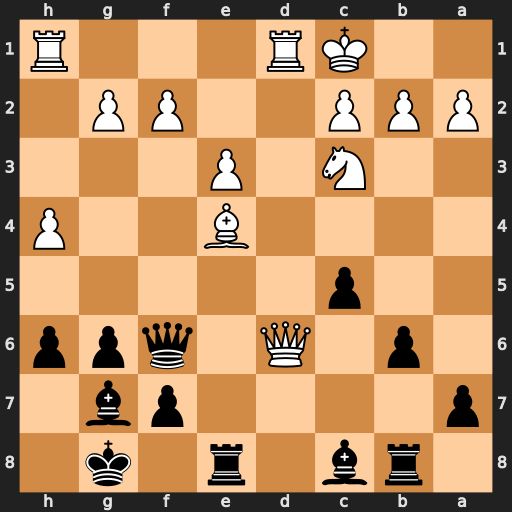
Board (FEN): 1rb1r1k1/p4pb1/1p1Q1qpp/2p5/4B2P/2N1P3/PPP2PP1/2KR3R
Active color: b
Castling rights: -
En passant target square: -
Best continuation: Qxd6 Rxd6 Bxc3 Bc6 Be5